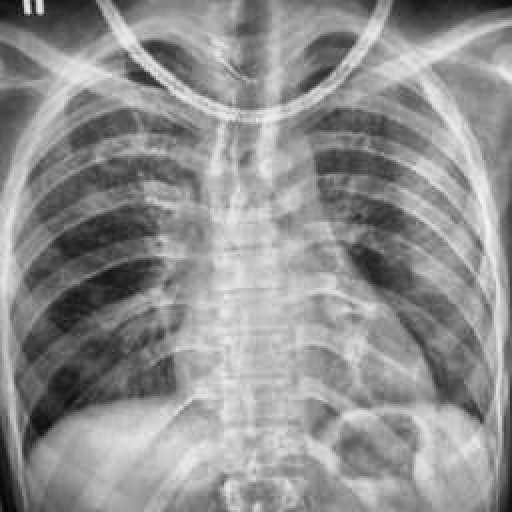
Finding: TUBERCULOSIS